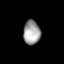
Tissue: prostate
Cell type: Myeloid cells
Senescence score: 0.3606
Nuclear area (px): 406
Mean DAPI intensity: 157.865